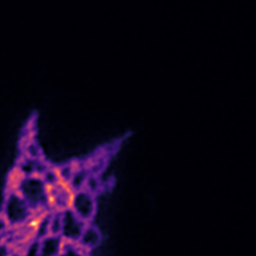
Label: Super-resolution ER image